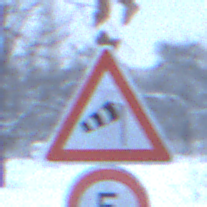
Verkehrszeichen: SeitenwindVonRechts
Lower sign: Geschwindigkeit5
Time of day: Midday
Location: Outdoor (Nature)
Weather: Overcast
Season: Winter
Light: Natural